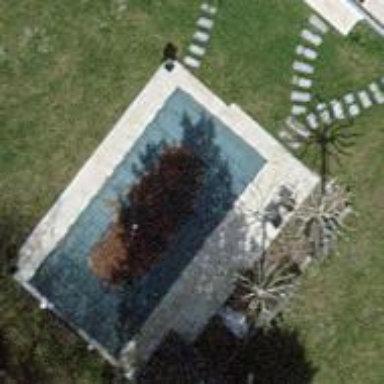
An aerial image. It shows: Swimming pool located in leisure land.